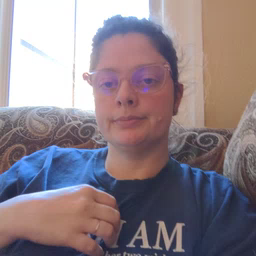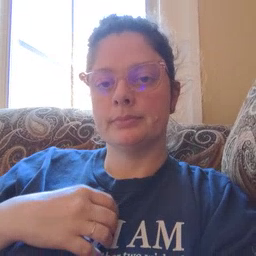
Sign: head